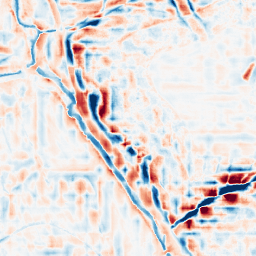
Category: wavelet
Decomposition family: wavelet_reverse_biorthogonal
Decomposition parameters: wavelet: rbio2.4
level: 4
Upsampling method: bspline
Upsampling parameters: scale: 2
Upsampling scale: 2